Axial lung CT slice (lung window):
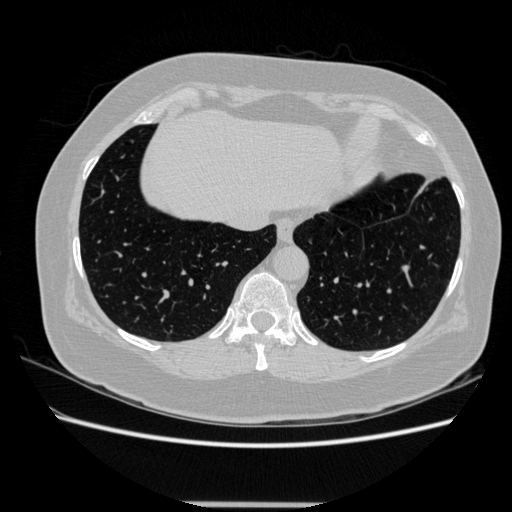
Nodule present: no